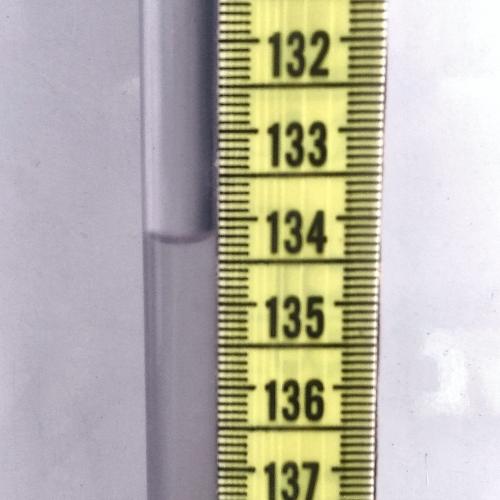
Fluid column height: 134.2 cm